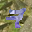
Label: 7